Group 1:
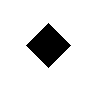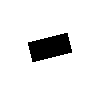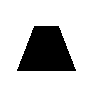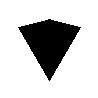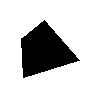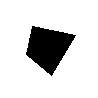
Group 2:
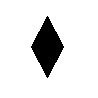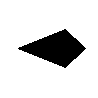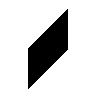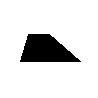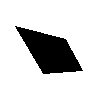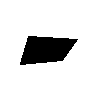
Rule separating the two groups: Equidiagonal quadrilaterals vs. non-equidiagonal quadrilaterals
Author: Jago Collins
Reference: https://en.wikipedia.org/wiki/Equidiagonal_quadrilateral